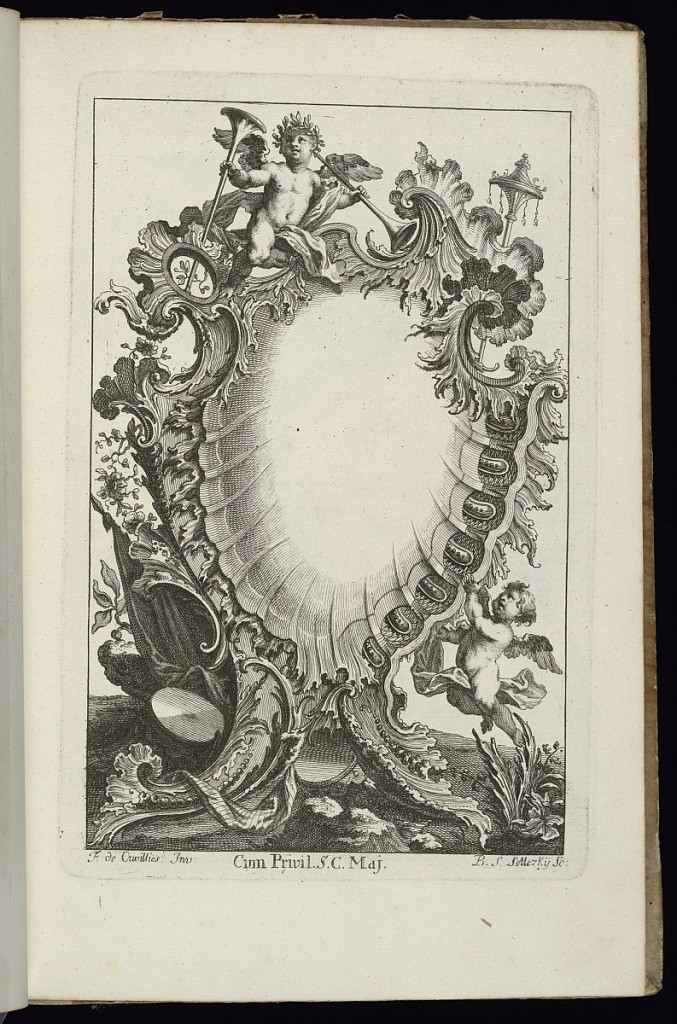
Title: Cartouche with Putto Holding Trumpets
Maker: François de Cuvilliés the Elder, Belgian, 1695 - 1768
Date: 1738
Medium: Etching and engraving on paper
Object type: Bound print
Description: Blank asymmetrical upright rocaille cartouche topped with a putto figure holding two trumpets. An additional putto supports the ornamental frame at lower right.